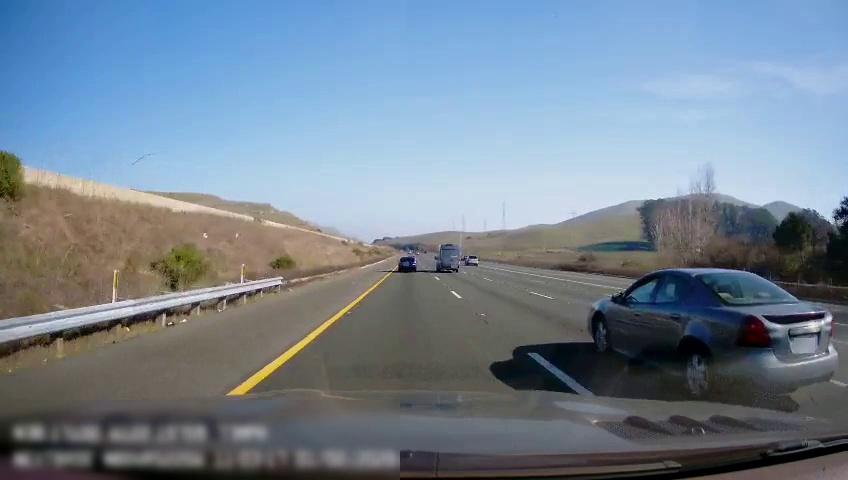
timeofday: Day
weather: Sunny
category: Drivable Space
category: Vehicles | Car
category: Vehicles | Car
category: Vehicles | Van
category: Vehicles | Car
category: Lanes | Alternate Lane
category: Lanes | Alternate Lane
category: Lanes | Alternate Lane
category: Lanes | Alternate Lane